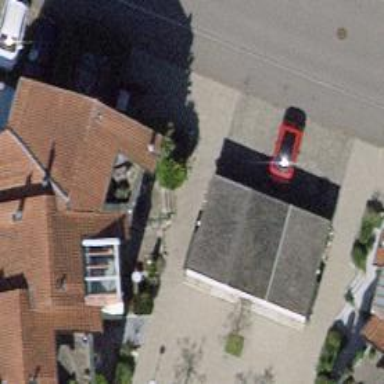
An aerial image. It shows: Group of garages.